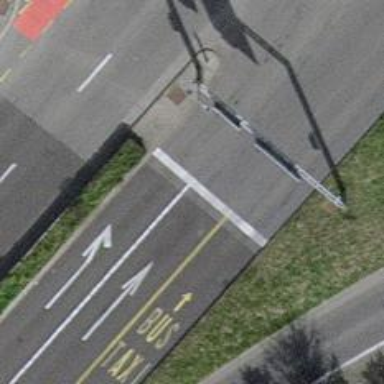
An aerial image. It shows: Road with traffic signals.